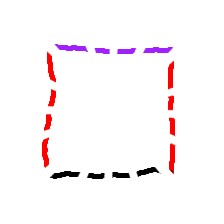
Shape: square